Question: How do you create a Facebook status update that embeds Flash like this <URL>

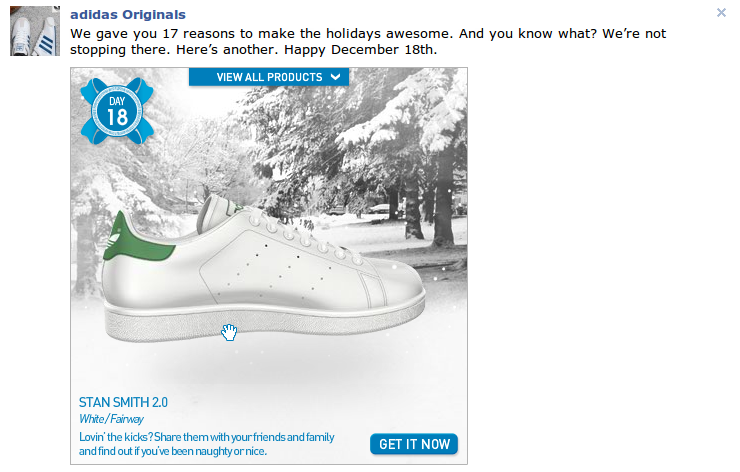
Answer: If you post
'''
http://www.adidas.com/campaigns/holidaycountdown/content/default.aspx?countryCode=us&dayID=18&productID=G17079&marketID=eu&cm_mmc=Facebook-_-Originals-_-Advent-_-G17079
'''
to your wall, it works too. Look at this
'''
<meta name="video_width" content="460" />
<meta name="video_height" content="460" />
<meta name="video_type" content="application/x-shockwave-flash" />
<link rel="image_src" href="http://www.adidas.com/campaigns/holidaycountdown/content/assets/images/fb_wall_thumbs/130x130_day18.jpg?fbrefresh=2" />
<link rel="video_src" href="http://www.adidas.com/campaigns/holidaycountdown/content/assets/swf/main.swf?domain=http://www.adidas.com/&configXMLURL=http://www.adidas.com/campaigns/holidaycountdown/content/assets/xml/config.xml&day=18&fbrefresh=2"/>
'''